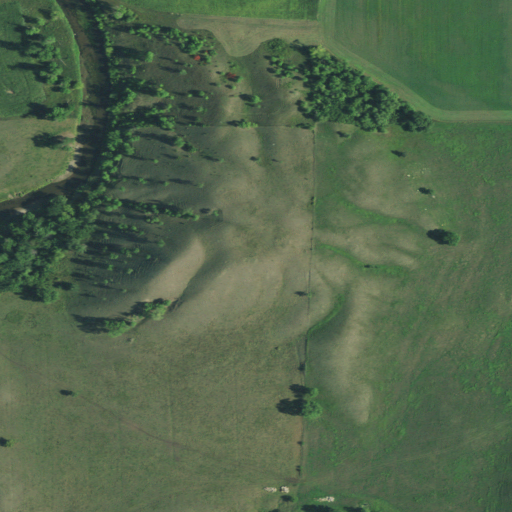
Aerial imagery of mountain in South Dakota named Big Tom Hill containing pasture, cultivated crops, and grassland